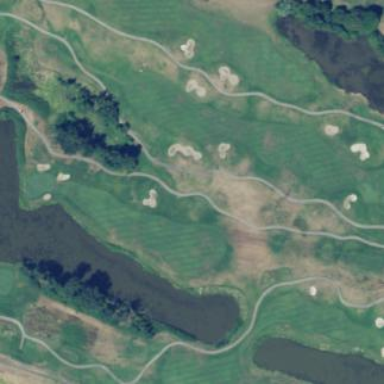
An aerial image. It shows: Water hazard on golf course. The hazard is natural water feature.